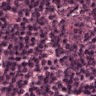
Metastatic tissue present: no